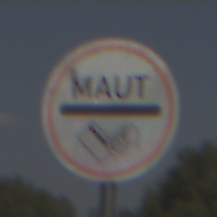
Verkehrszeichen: MautflichtigeStrecke
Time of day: MorningAfternoon
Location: Outdoor (Nature)
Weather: PartlyCloudy
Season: NotSpecified
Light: Natural